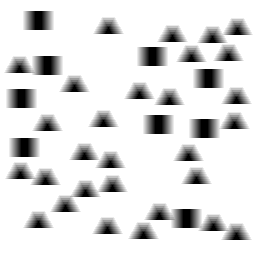
Squares: 9
Triangles: 29
Stars: 0
Total shapes: 38